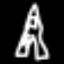
Label: The Eiffel Tower